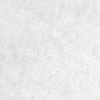
Label: no_change